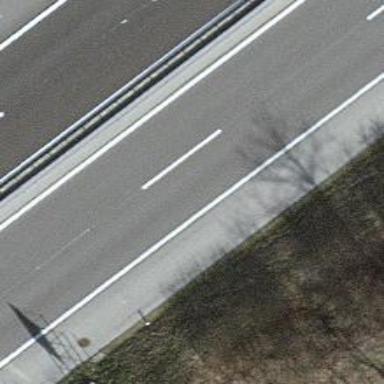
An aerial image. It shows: Motorway.